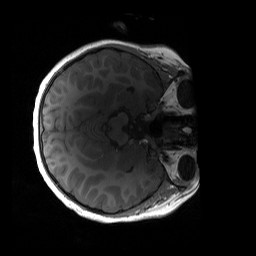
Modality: T1w
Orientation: axial
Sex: female
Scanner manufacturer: siemens
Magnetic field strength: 3 T
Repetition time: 1.9 s
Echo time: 0.00243 s